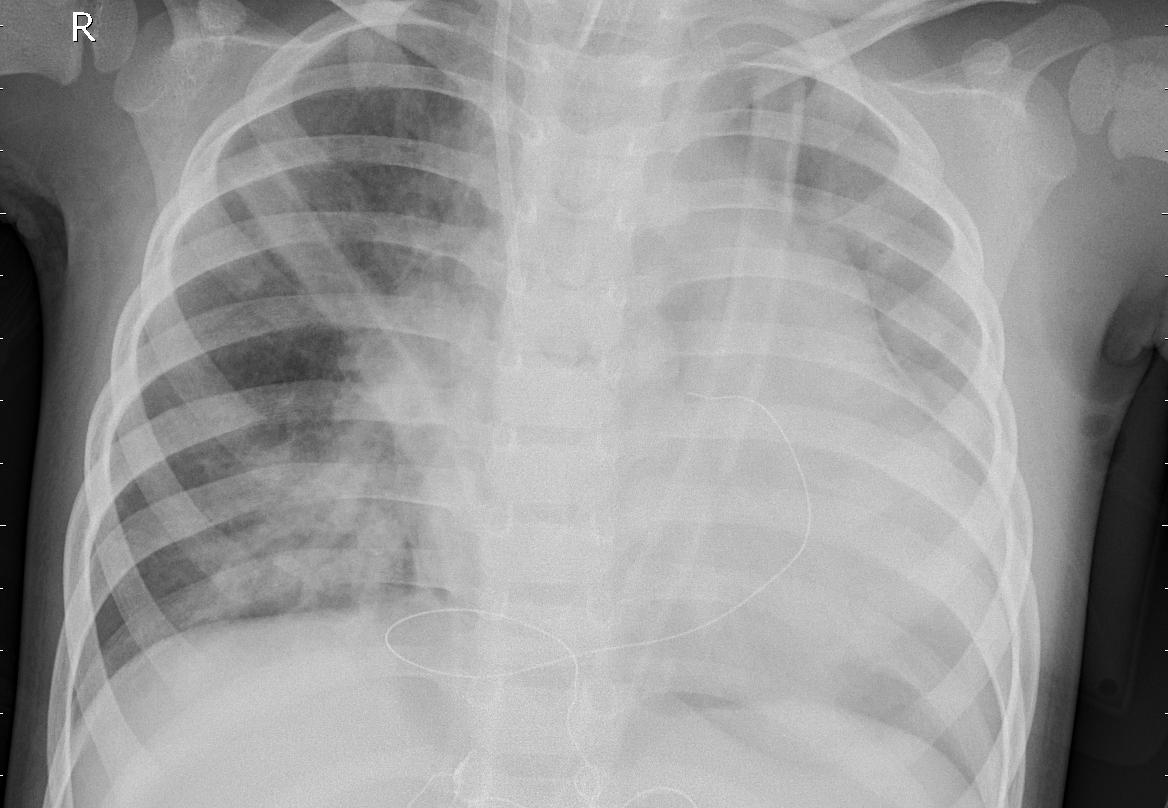
Diagnosis: PNEUMONIA